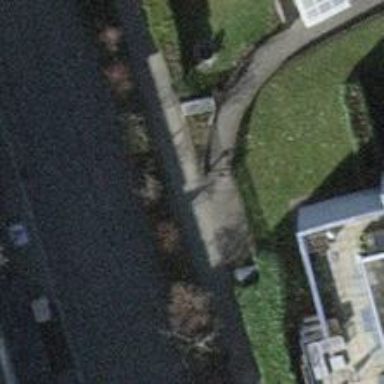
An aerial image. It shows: Tree-lined avenue.